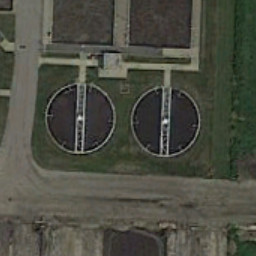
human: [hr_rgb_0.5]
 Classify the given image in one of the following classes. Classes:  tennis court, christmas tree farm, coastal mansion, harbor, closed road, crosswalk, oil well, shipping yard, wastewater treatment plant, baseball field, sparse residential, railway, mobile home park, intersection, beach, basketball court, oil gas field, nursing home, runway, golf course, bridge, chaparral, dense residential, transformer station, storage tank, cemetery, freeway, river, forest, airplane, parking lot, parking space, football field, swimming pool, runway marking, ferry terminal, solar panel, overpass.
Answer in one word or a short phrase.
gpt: wastewater treatment plant